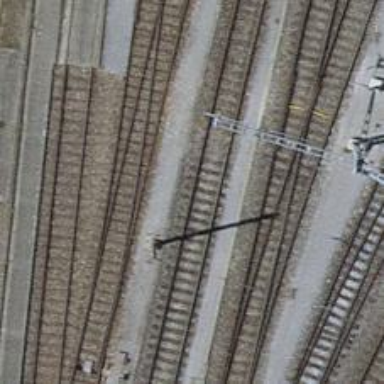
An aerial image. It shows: Railway yard with single rail track. The electrified track has contact line for power supply.